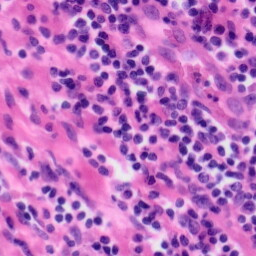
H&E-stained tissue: Tonsil